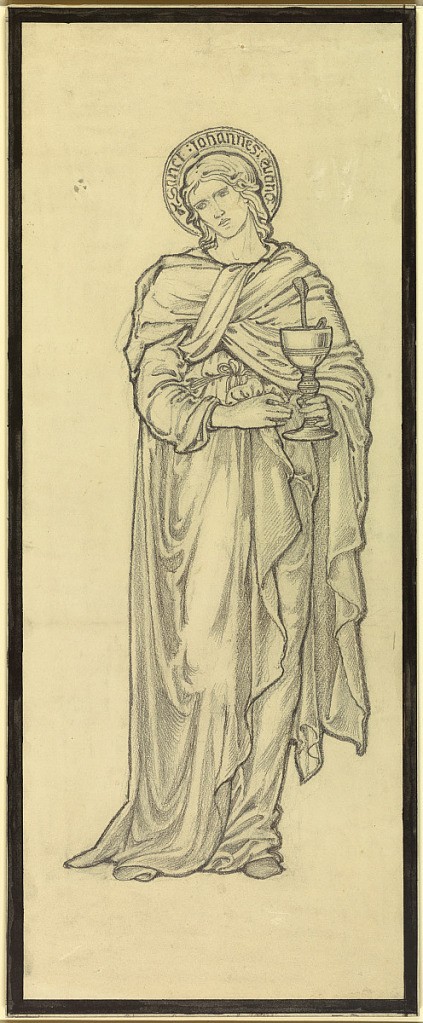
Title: St. John, Cartoon for Carlisle Window, Paisley Abbey, Scotland
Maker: Sir Edward Burne-Jones, English, 1833–1898
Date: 1876
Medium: Crayon on board
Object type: Drawing
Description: Cartoon for a stained glass window depicting St. John holding a chalice with a serpent in it.